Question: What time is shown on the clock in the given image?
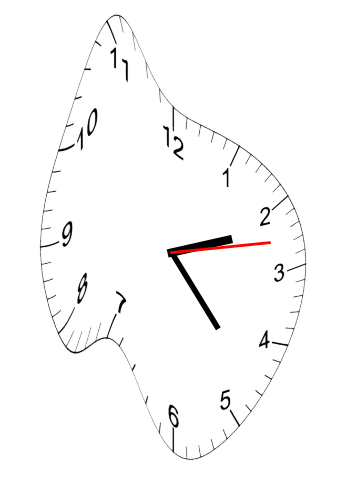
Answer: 02:23:13